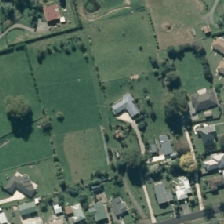
Land cover: urban_build_up